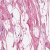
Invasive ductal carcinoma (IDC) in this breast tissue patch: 1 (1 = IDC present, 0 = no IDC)